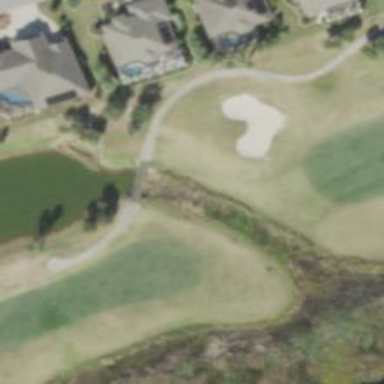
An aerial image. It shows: Path bridge crossing golf cartpath.